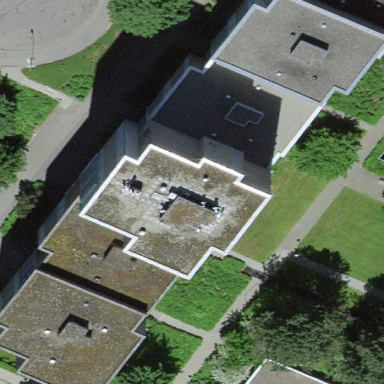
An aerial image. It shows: View of apartment building.